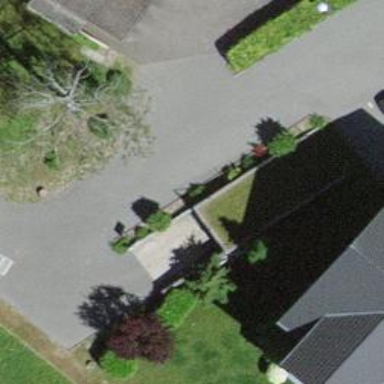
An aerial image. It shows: Parking entrance.